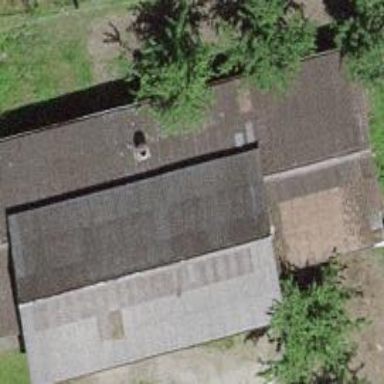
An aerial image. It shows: Rural barn.